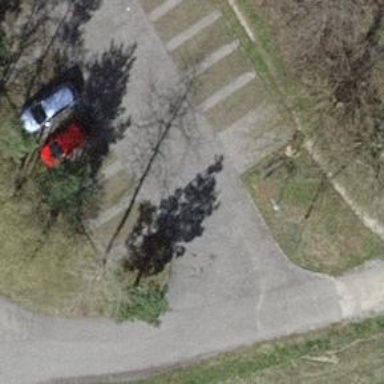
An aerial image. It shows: Parking aisle designated as service road.